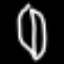
Label: leaf